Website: ulta-beauty
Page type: customer-info-address
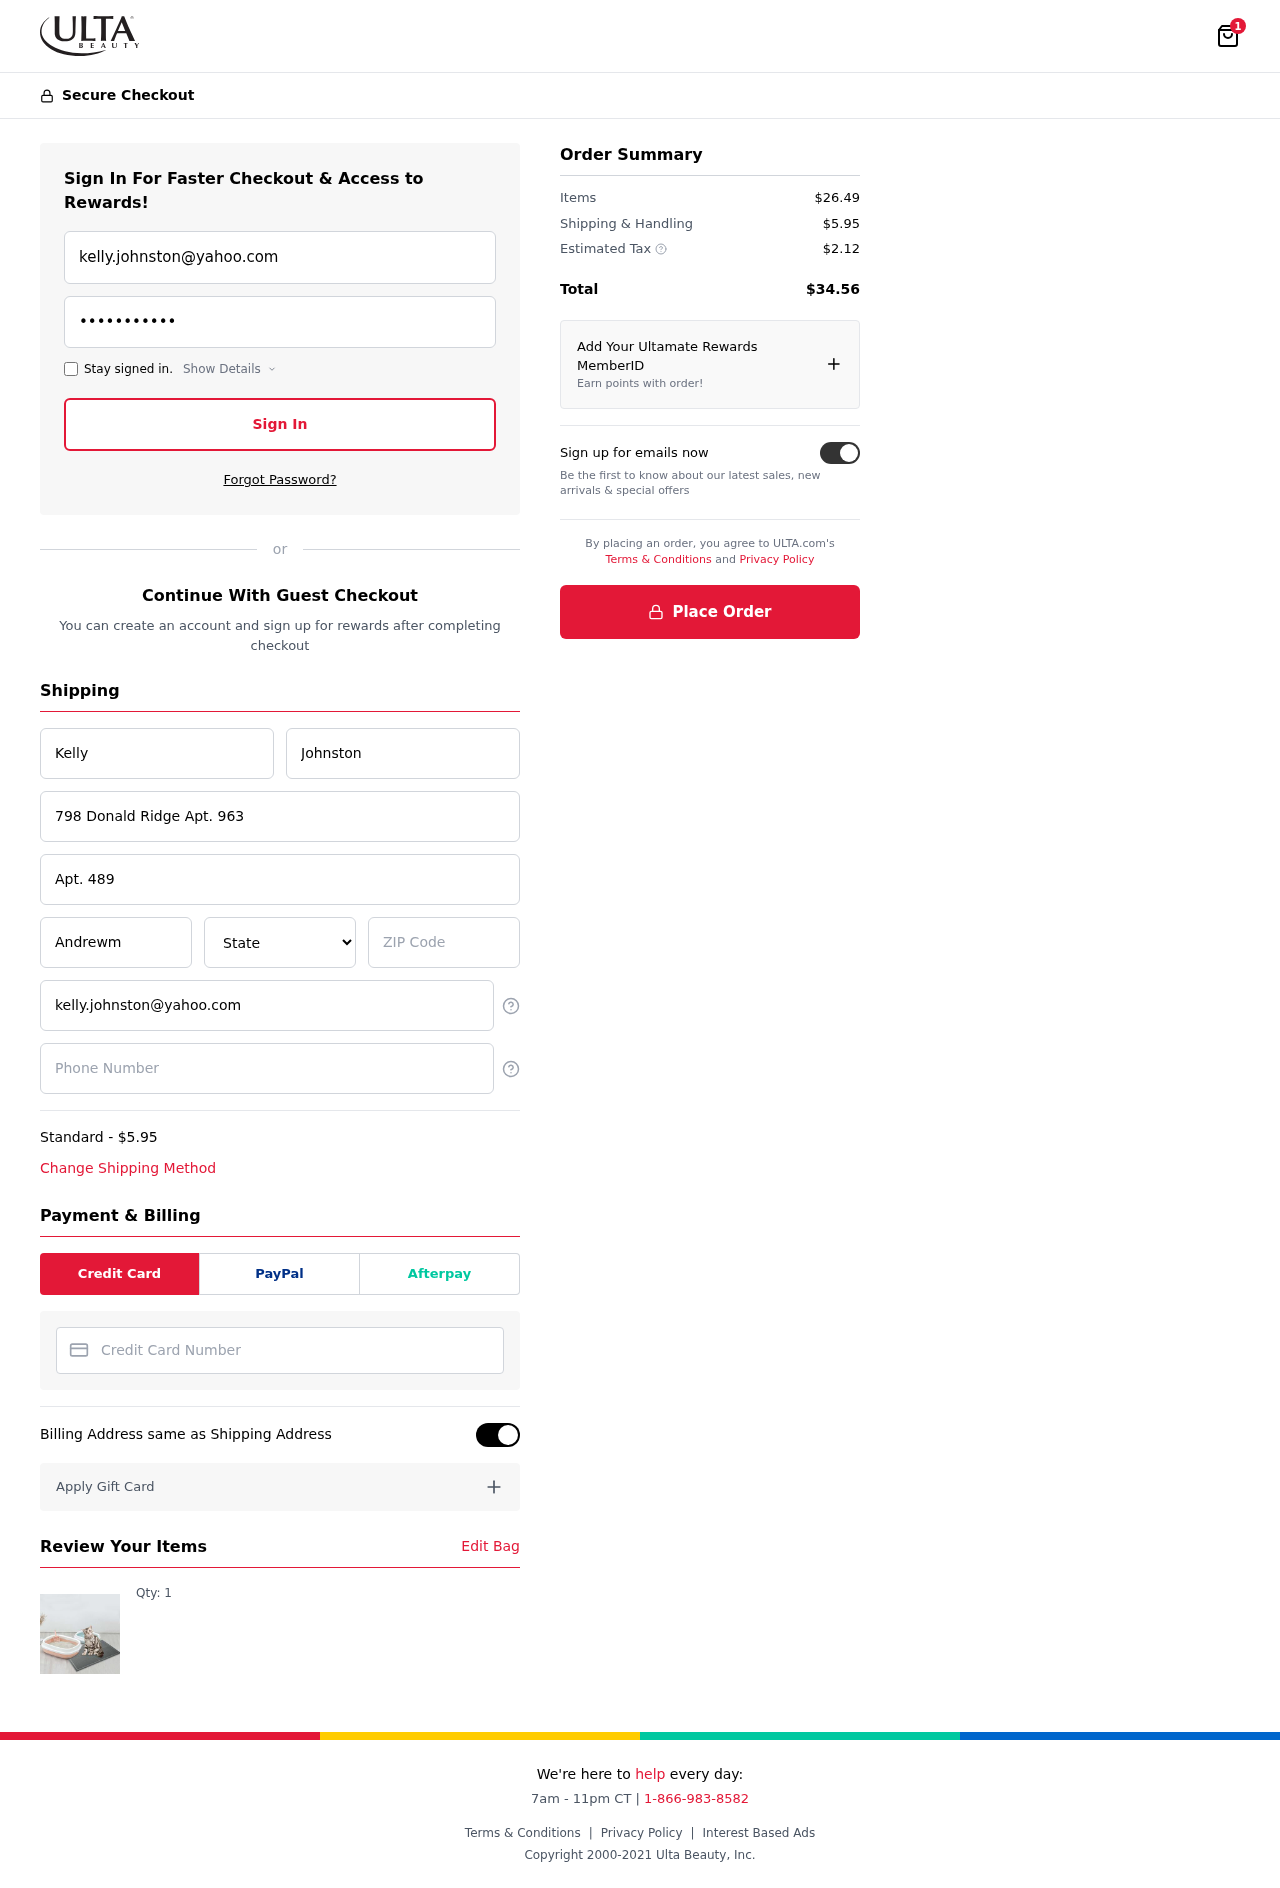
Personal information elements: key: PII_CARD_NUMBER
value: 3769 1669 5828 635
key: PII_CITY
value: Andrewmouth
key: PII_EMAIL
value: kelly.johnston@yahoo.com
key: PII_FIRSTNAME
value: Kelly
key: PII_LASTNAME
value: Johnston
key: PII_PHONE
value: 5804993138
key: PII_POSTCODE
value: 70856
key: PII_STATE
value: Alabama
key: PII_STREET
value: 798 Donald Ridge Apt. 963
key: PII_STREET2
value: Apt. 489
Product elements: key: PRODUCT1_QUANTITY
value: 1
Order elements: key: ORDER_NUM_ITEMS
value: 1
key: ORDER_SHIPPING_COST
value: $5.95
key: ORDER_ITEMS_TOTAL
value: $26.49
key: ORDER_SHIPPING_COST2
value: $5.95
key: ORDER_TAX
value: $2.12
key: ORDER_TOTAL
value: $34.56